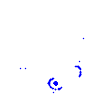
Particle: pion